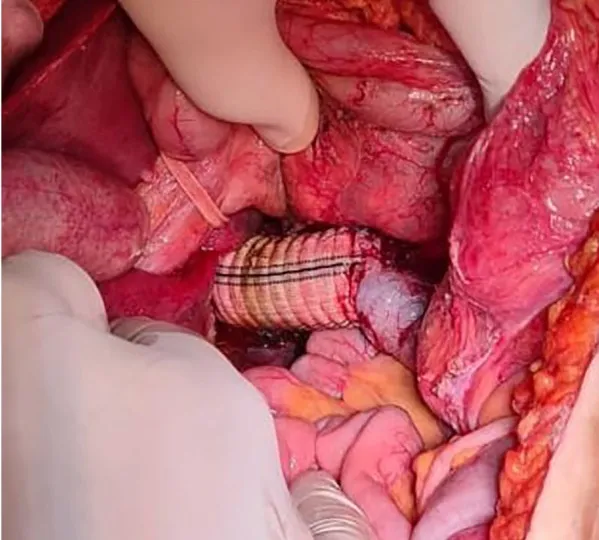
IVC graft, intraoperative image of IVC graft placement.
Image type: medical_photograph (other_medical_photograph)